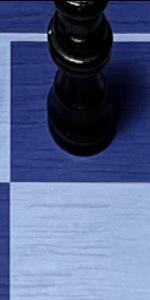
Label: Empty